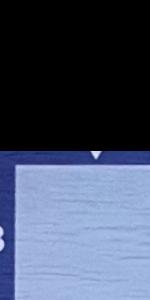
Label: Empty